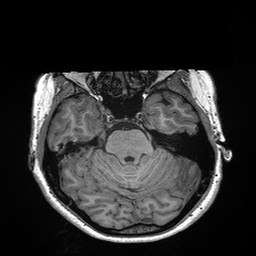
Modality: T1w
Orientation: coronal
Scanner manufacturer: siemens
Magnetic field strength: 3 T
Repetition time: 2.3 s
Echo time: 0.00298 s